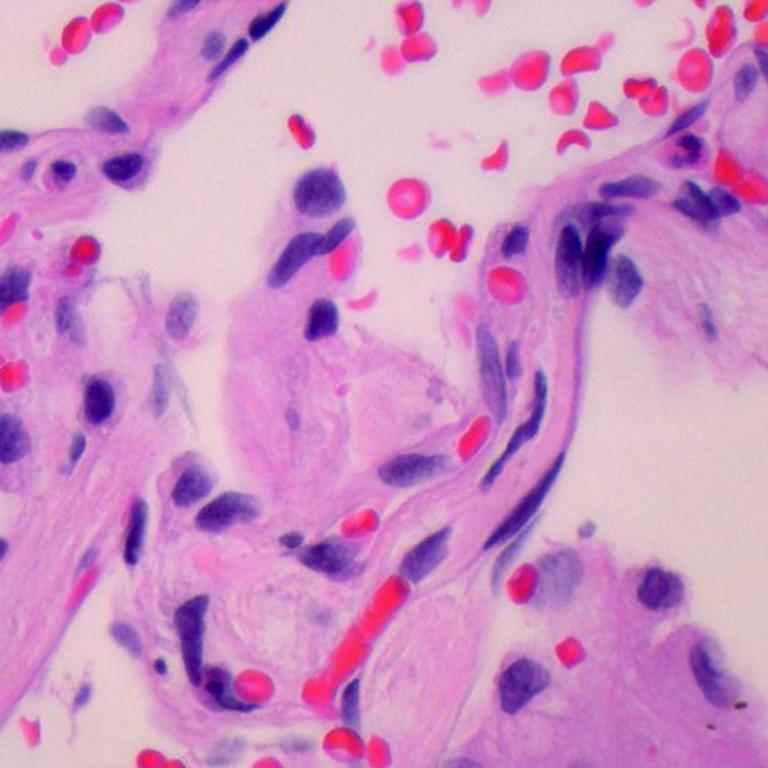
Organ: lung
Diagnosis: benign